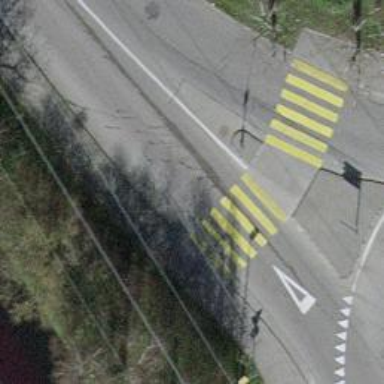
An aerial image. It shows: Uncontrolled crossing along footway.